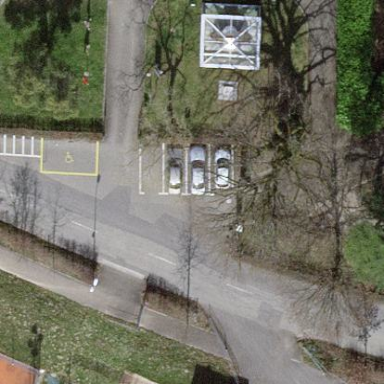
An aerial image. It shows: Parking area with asphalt surface.